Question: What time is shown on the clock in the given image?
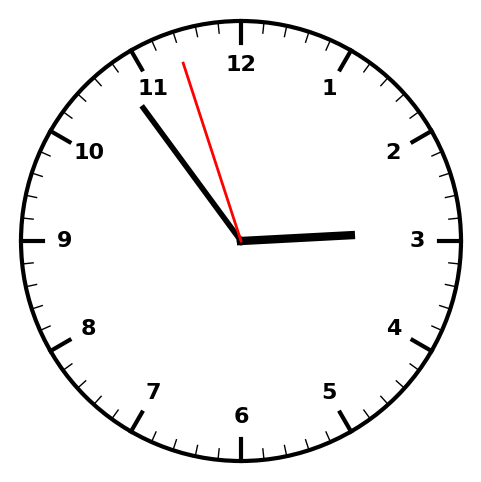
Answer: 02:53:57